Question: I need to change '"no file selected" to "No file selected"' in . It is good in chrome and Firefox. How to fix this. Please see my screenshot image.
.
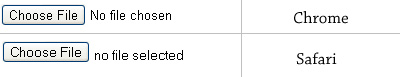
Answer: There is nothing to fix here. It works as designed: The controls show what the browser vendor intended, and what the users of that browser expect. Do not try to mess with that. HTML does not give you what you want, but what the user needs. CSS also can only help you so far.
You could hide the control and build your own control based on it, using client-side scripting. But I strongly recommend against that because it may not work reliably, if at all. I have tried.
You would also have to do the i18n then - do you speak the preferred language of all your target users?